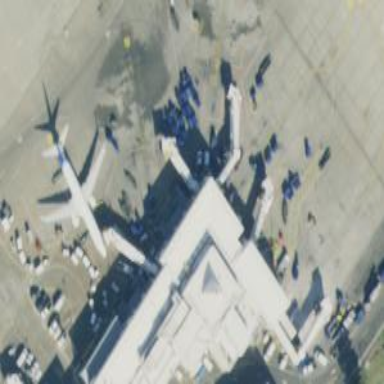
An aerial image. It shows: Airport gate.